Question: I just discovered livebindings with Delphi. And created my first components for handling a control-word for a frequency converter.
The component it self seems to work well testing it in the form designer. However, compiling and running the application things doesn't work.
Screenshot from livbindings like this:

And here is the code for the component
'''
unit cBits2Byte;
interface
uses
System.SysUtils, System.Classes;
type
TBits2Byte = class(TComponent)
private
{ Private declarations }
fBit00, fBit01, fBit02, fBit03, fBit04, fBit05, fBit06, fBit07: Boolean;
function bitstate(sfr, bit: Byte): Boolean;
function ReadByte: Byte;
procedure WriteByte(aByte: Byte);
published
{ Published declarations }
property char: byte read ReadByte write WriteByte;
property Bit00: Boolean read fBit00 write fBit00;
property Bit01: Boolean read fBit01 write fBit01;
property Bit02: Boolean read fBit02 write fBit02;
property Bit03: Boolean read fBit03 write fBit03;
property Bit04: Boolean read fBit04 write fBit04;
property Bit05: boolean read fBit05 write fBit05;
property Bit06: boolean read fBit06 write fBit06;
property Bit07: boolean read fBit07 write fBit07;
end;
procedure Register;
implementation
procedure Register;
begin
RegisterComponents('Standard', [TBits2Byte]);
end;
function TBits2Byte.bitstate(sfr, bit: Byte): Boolean;
begin
Result := Boolean( (sfr shr bit) And $01);
end;
function TBits2Byte.ReadByte: Byte;
begin
Result := (Ord(Bit07) shl 7) Or
(Ord(Bit06) shl 6) Or
(Ord(Bit05) shl 5) Or
(Ord(Bit04) shl 4) Or
(Ord(Bit03) shl 3) Or
(Ord(Bit02) shl 2) Or
(Ord(Bit01) shl 1) Or
(Ord(Bit00));
end;
procedure TBits2Byte.WriteByte(aByte: Byte);
begin
Bit00 := bitstate(aByte, 0);
Bit01 := bitstate(aByte, 1);
Bit02 := bitstate(aByte, 2);
Bit03 := bitstate(aByte, 3);
Bit04 := bitstate(aByte, 4);
Bit05 := bitstate(aByte, 5);
Bit06 := bitstate(aByte, 6);
Bit07 := bitstate(aByte, 7);
end;
end.
'''
So, what am I lacking to have this work as a livebinding?
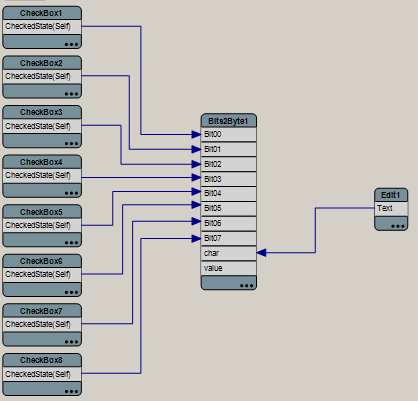
Answer: You have to use a BindSource for the binding. In this example I just use the 'TPrototypeBindSource'.
There is no need to have an component for the data object, a simple object is enough.
'''
unit DataObject;
interface
type
TBits2Byte = class
private
{ Private declarations }
fBit00, fBit01, fBit02, fBit03, fBit04, fBit05, fBit06, fBit07: Boolean;
function bitstate( sfr, bit: Byte ): Boolean;
function ReadByte: Byte;
procedure WriteByte( aByte: Byte );
published
{ Published declarations }
property char: Byte read ReadByte write WriteByte;
property Bit00: Boolean read fBit00 write fBit00;
property Bit01: Boolean read fBit01 write fBit01;
property Bit02: Boolean read fBit02 write fBit02;
property Bit03: Boolean read fBit03 write fBit03;
property Bit04: Boolean read fBit04 write fBit04;
property Bit05: Boolean read fBit05 write fBit05;
property Bit06: Boolean read fBit06 write fBit06;
property Bit07: Boolean read fBit07 write fBit07;
end;
implementation
function TBits2Byte.bitstate( sfr, bit: Byte ): Boolean;
begin
Result := Boolean( ( sfr shr bit ) And $01 );
end;
function TBits2Byte.ReadByte: Byte;
begin
Result :=
{} ( Ord( Bit07 ) shl 7 ) Or
{} ( Ord( Bit06 ) shl 6 ) Or
{} ( Ord( Bit05 ) shl 5 ) Or
{} ( Ord( Bit04 ) shl 4 ) Or
{} ( Ord( Bit03 ) shl 3 ) Or
{} ( Ord( Bit02 ) shl 2 ) Or
{} ( Ord( Bit01 ) shl 1 ) Or
{} ( Ord( Bit00 ) shl 0 );
end;
procedure TBits2Byte.WriteByte( aByte: Byte );
begin
Bit00 := bitstate( aByte, 0 );
Bit01 := bitstate( aByte, 1 );
Bit02 := bitstate( aByte, 2 );
Bit03 := bitstate( aByte, 3 );
Bit04 := bitstate( aByte, 4 );
Bit05 := bitstate( aByte, 5 );
Bit06 := bitstate( aByte, 6 );
Bit07 := bitstate( aByte, 7 );
end;
end.
'''
Now the form with the binding
'''
unit Form.Main;
interface
uses
Winapi.Windows, Winapi.Messages, System.SysUtils, System.Variants, System.Classes, Vcl.Graphics,
Vcl.Controls, Vcl.Forms, Vcl.Dialogs, Data.Bind.Components,
Data.Bind.ObjectScope, System.Rtti, System.Bindings.Outputs, Vcl.Bind.Editors,
Data.Bind.EngExt, Vcl.Bind.DBEngExt, Vcl.StdCtrls;
type
TForm1 = class( TForm )
Bits2ByteSource: TPrototypeBindSource;
{ OnCreateAdapter -> Bits2ByteSourceCreateAdapter }
CheckBox1: TCheckBox;
CheckBox2: TCheckBox;
CheckBox3: TCheckBox;
CheckBox4: TCheckBox;
CheckBox5: TCheckBox;
CheckBox6: TCheckBox;
CheckBox7: TCheckBox;
CheckBox8: TCheckBox;
Edit1: TEdit;
procedure Bits2ByteSourceCreateAdapter( Sender: TObject; var ABindSourceAdapter: TBindSourceAdapter );
private
{ Private-Deklarationen }
public
{ Public-Deklarationen }
end;
var
Form1: TForm1;
implementation
uses
DataObject;
{$R *.dfm}
procedure TForm1.Bits2ByteSourceCreateAdapter( Sender: TObject; var ABindSourceAdapter: TBindSourceAdapter );
begin
// create the adapter and an instance of the data object
ABindSourceAdapter := TObjectBindSourceAdapter<TBits2Byte>.Create(
{AOwner} Self,
{AObject} TBits2Byte.Create,
{AOwnsObject} True );
ABindSourceAdapter.AutoEdit := True;
ABindSourceAdapter.AutoPost := True;
end;
end.
'''
The rest is done with the livebindings.
Declare all fields in the 'TPrototypeBindSource' I named 'Bits2ByteSource' with the field editor:

and after that bind all the fields with the controls

Ready for take off.
---
Just to mention:
The 'TEdit.Text' value is only updated after leaving the control. If you want to have that field changed immediately then you have to set the (VCL) 'TEdit.OnChange' / (FMX) 'TEdit.OnChangeTracking' event with
'''
TLinkObservers.ControlChanged( Edit1 );
'''
or you will have a general method for this
'''
procedure TForm1.ControlChanged( Sender : TObject );
begin
if Sender is TComponent then
TLinkObservers.ControlChanged( Sender as TComponent );
end;
'''